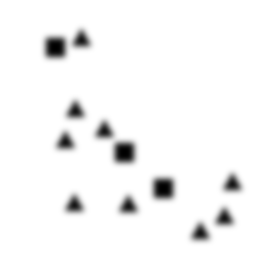
Squares: 3
Triangles: 9
Stars: 0
Total shapes: 12